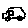
Label: car